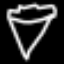
Label: diamond